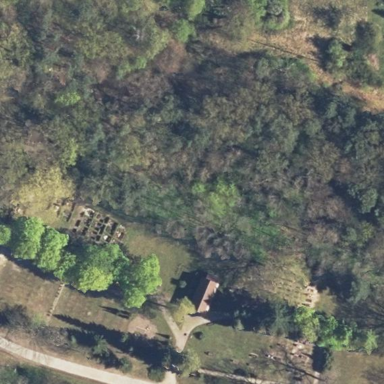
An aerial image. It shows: Cemetery.